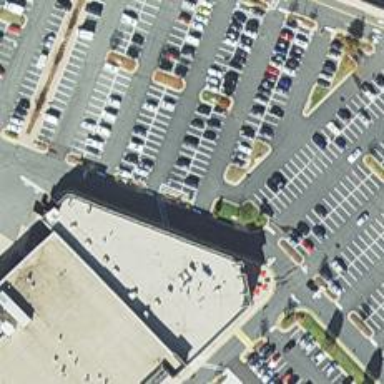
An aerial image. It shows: Parking space.